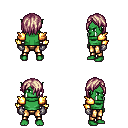
a pixel art fantasy rpg character, male body template, orc, green skin, gold arm armor, gold greaves, white blonde bangs hairstyle, metal gloves, four views (front, back, left, right), 2x2 character sprite sheet, small pixel art, hard edges, no anti-aliasing